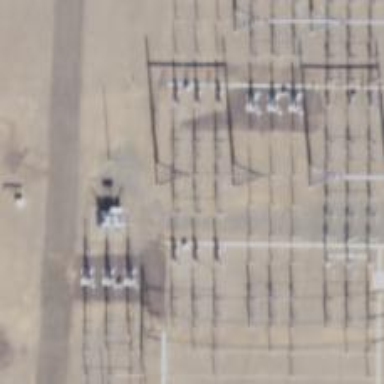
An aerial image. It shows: Switch used for power control.